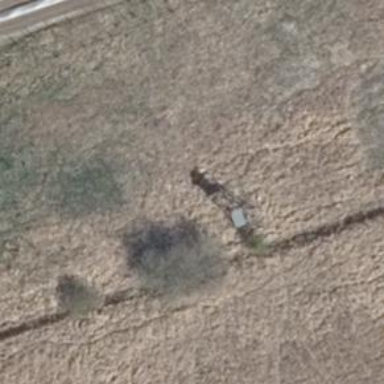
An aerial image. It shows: Hunting stand.